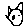
Label: cat